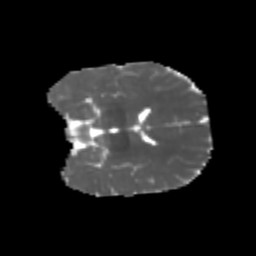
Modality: MD
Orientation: coronal
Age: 6
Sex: male
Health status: healthy